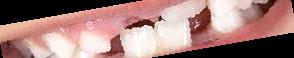
Condition: hypodontia